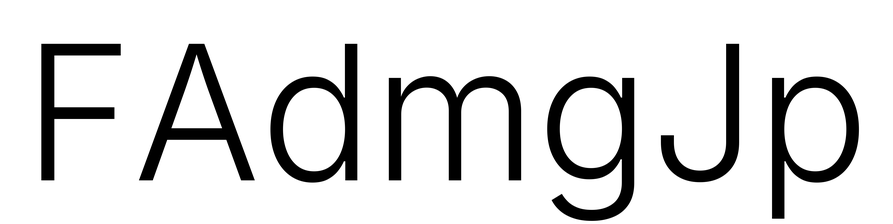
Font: Inter_Light